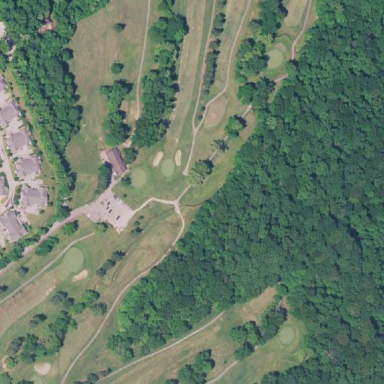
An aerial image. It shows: Leisure land featuring 9-hole golf course for both traditional golf and football golf.